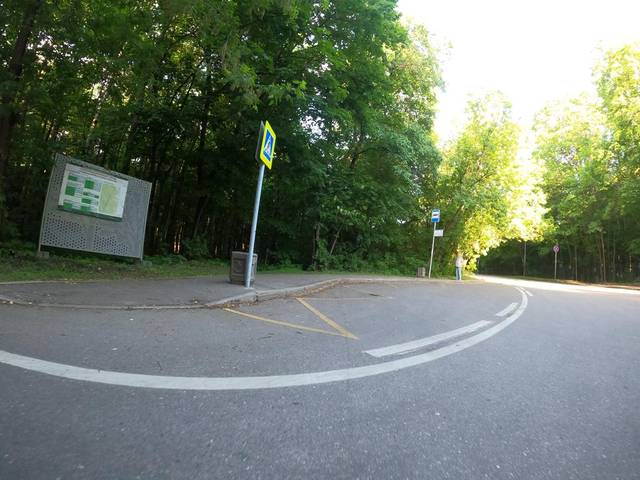
Region: Russia
Coordinates: 55.807, 37.682